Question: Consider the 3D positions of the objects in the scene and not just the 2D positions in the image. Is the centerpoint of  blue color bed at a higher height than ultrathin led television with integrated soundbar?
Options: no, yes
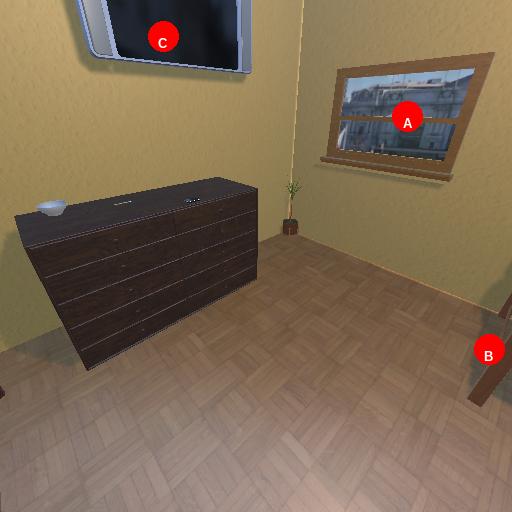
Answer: no